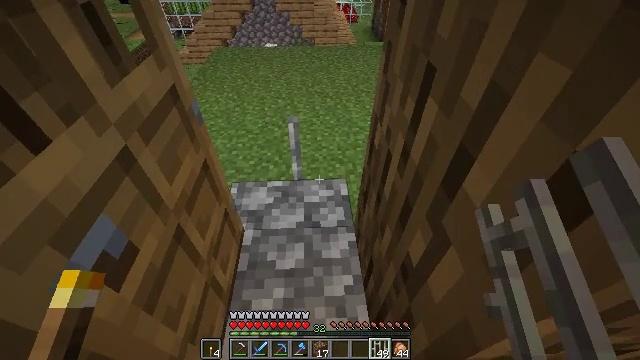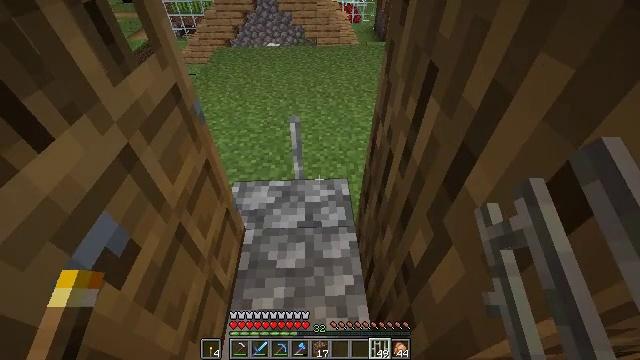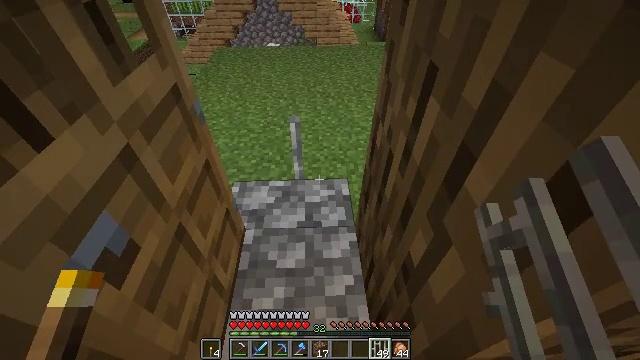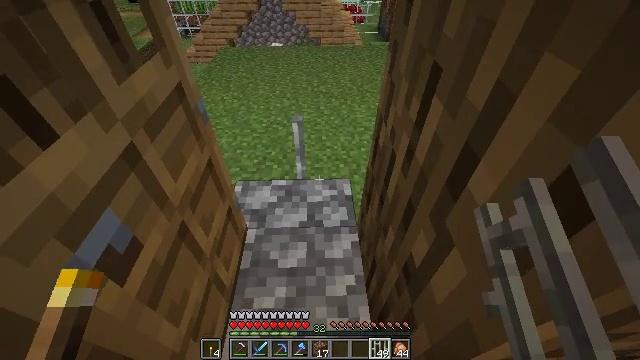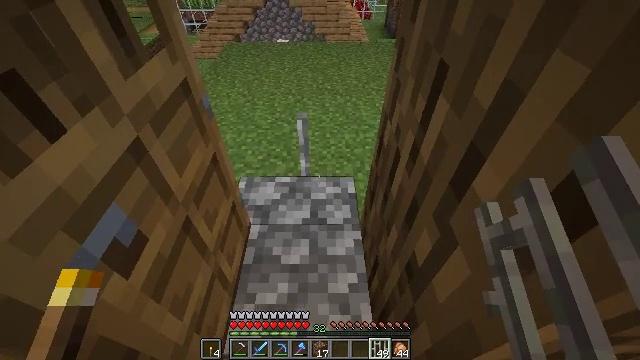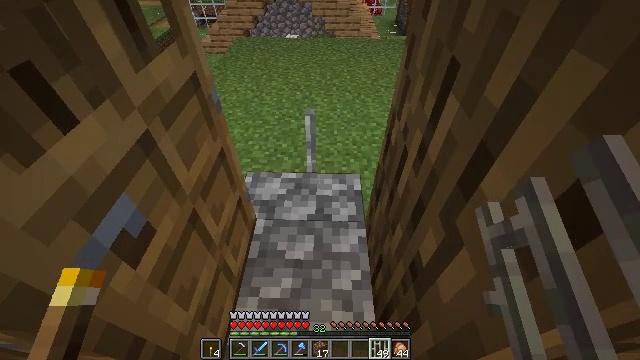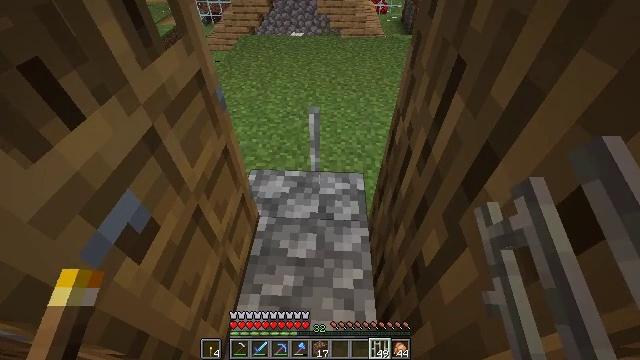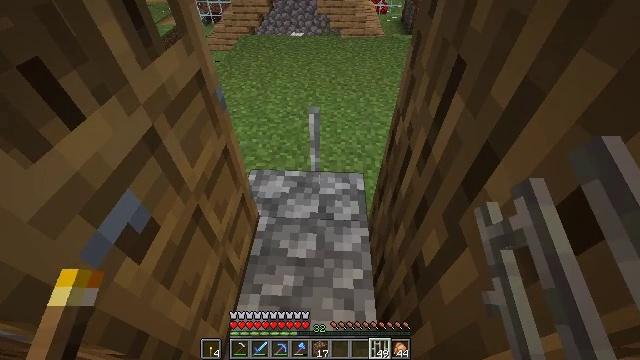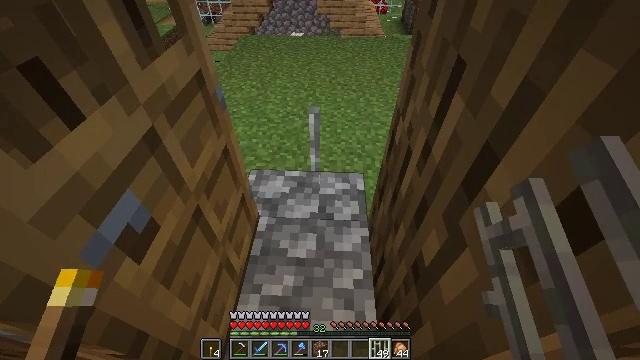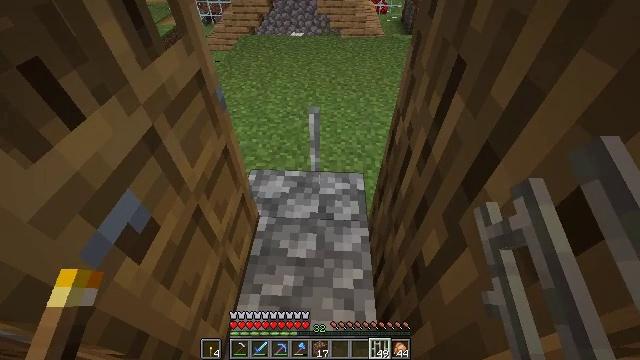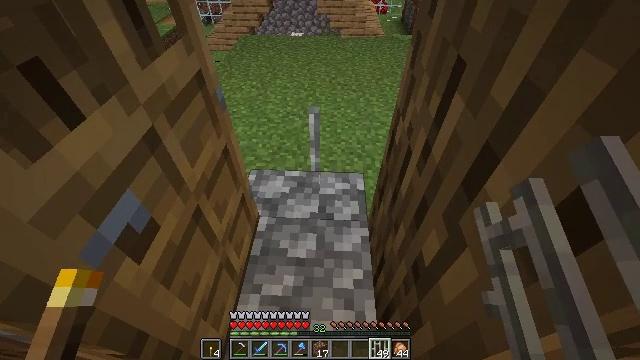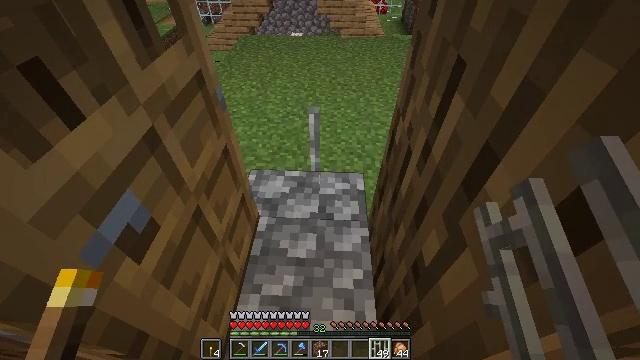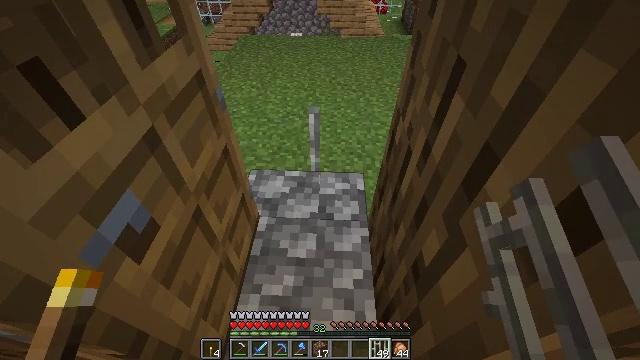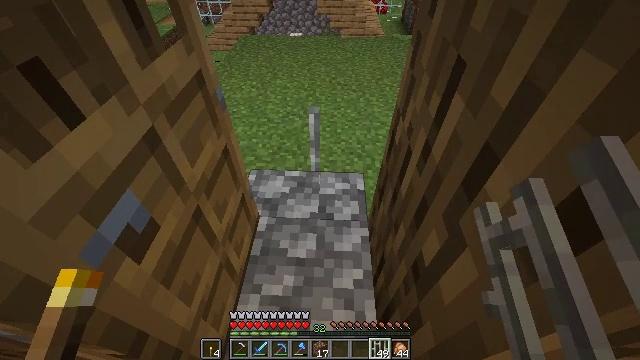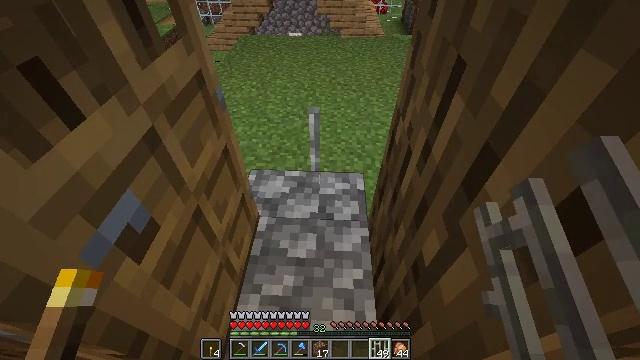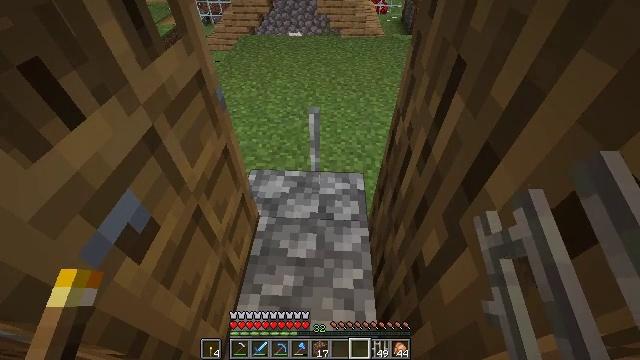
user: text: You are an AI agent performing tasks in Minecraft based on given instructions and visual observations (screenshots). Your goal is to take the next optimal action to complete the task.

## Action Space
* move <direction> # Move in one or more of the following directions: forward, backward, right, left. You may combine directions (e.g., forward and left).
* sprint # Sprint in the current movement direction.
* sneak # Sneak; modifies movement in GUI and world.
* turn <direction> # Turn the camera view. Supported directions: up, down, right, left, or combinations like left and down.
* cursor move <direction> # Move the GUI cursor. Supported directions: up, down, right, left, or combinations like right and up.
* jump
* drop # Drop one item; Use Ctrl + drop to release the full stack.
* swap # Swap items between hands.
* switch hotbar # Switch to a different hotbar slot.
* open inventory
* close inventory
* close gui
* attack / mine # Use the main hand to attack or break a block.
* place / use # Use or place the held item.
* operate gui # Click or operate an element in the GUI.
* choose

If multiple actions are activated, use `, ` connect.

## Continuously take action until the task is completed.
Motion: motion action
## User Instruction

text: Mine the iron bars from a structure.
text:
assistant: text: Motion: no_op
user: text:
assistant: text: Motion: no_op
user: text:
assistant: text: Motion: no_op
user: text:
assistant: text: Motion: turn left
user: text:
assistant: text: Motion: turn left
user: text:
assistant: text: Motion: turn left
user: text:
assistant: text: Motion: no_op
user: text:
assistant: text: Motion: no_op
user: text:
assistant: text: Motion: no_op
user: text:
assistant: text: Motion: no_op
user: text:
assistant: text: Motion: no_op
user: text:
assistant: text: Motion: no_op
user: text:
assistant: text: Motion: no_op
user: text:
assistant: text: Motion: no_op
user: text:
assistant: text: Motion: no_op
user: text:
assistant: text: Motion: no_op
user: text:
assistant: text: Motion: no_op
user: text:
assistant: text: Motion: no_op
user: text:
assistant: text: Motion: no_op
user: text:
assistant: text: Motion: no_op
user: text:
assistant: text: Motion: no_op
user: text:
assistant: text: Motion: no_op
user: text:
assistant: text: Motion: no_op
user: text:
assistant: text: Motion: no_op
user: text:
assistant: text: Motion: no_op
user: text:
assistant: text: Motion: no_op
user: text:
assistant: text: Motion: no_op
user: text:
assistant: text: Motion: no_op
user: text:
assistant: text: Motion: no_op
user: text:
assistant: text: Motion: no_op